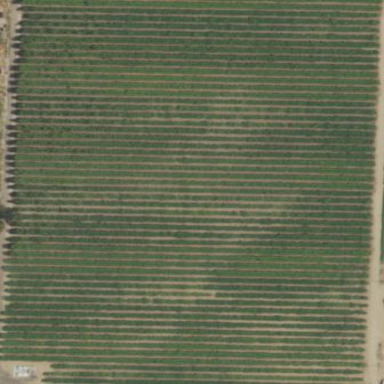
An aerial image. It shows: Vineyard with grape crops.